Question: I have an user_info table as below

As you see the supervisor column refers the same table.
I am using the Netbean for my development. My POJO created the following class
'''
package database.hibernate_pojo;
// Generated May 31, 2013 12:50:13 AM by Hibernate Tools 3.2.1.GA
import java.util.HashSet;
import java.util.Set;
import javax.persistence.CascadeType;
import javax.persistence.Column;
import javax.persistence.Entity;
import javax.persistence.FetchType;
import javax.persistence.GeneratedValue;
import static javax.persistence.GenerationType.IDENTITY;
import javax.persistence.Id;
import javax.persistence.JoinColumn;
import javax.persistence.ManyToOne;
import javax.persistence.OneToMany;
import javax.persistence.Table;
import javax.persistence.UniqueConstraint;
/**
* UserInfo generated by hbm2java
*/
@Entity
@Table(name="user_info"
,catalog="bit_final_year_project"
, uniqueConstraints = @UniqueConstraint(columnNames="user_name")
)
public class UserInfo implements java.io.Serializable {
private Integer userId;
private UserInfo userInfo;
private String userName;
private String firstName;
private String secondName;
private char department;
private String password;
private char privilege;
private int invalidLogin;
private char status;
private String signaturePath;
private Set<Shipping> shippings = new HashSet<Shipping>(0);
private Set<Audit> audits = new HashSet<Audit>(0);
private Set<UserInfo> userInfos = new HashSet<UserInfo>(0);
public UserInfo() {
}
public UserInfo(String userName, String firstName, String secondName, char department, String password, char privilege, int invalidLogin, char status) {
this.userName = userName;
this.firstName = firstName;
this.secondName = secondName;
this.department = department;
this.password = password;
this.privilege = privilege;
this.invalidLogin = invalidLogin;
this.status = status;
}
public UserInfo(UserInfo userInfo, String userName, String firstName, String secondName, char department, String password, char privilege, int invalidLogin, char status, String signaturePath, Set<Shipping> shippings, Set<Audit> audits, Set<UserInfo> userInfos) {
this.userInfo = userInfo;
this.userName = userName;
this.firstName = firstName;
this.secondName = secondName;
this.department = department;
this.password = password;
this.privilege = privilege;
this.invalidLogin = invalidLogin;
this.status = status;
this.signaturePath = signaturePath;
this.shippings = shippings;
this.audits = audits;
this.userInfos = userInfos;
}
@Id @GeneratedValue(strategy=IDENTITY)
@Column(name="user_id", unique=true, nullable=false)
public Integer getUserId() {
return this.userId;
}
public void setUserId(Integer userId) {
this.userId = userId;
}
@ManyToOne(fetch=FetchType.LAZY)
@JoinColumn(name="supervisor")
public UserInfo getUserInfo() {
return this.userInfo;
}
public void setUserInfo(UserInfo userInfo) {
this.userInfo = userInfo;
}
@Column(name="user_name", unique=true, nullable=false, length=12)
public String getUserName() {
return this.userName;
}
public void setUserName(String userName) {
this.userName = userName;
}
@Column(name="first_name", nullable=false, length=15)
public String getFirstName() {
return this.firstName;
}
public void setFirstName(String firstName) {
this.firstName = firstName;
}
@Column(name="second_name", nullable=false, length=15)
public String getSecondName() {
return this.secondName;
}
public void setSecondName(String secondName) {
this.secondName = secondName;
}
@Column(name="department", nullable=false, length=1)
public char getDepartment() {
return this.department;
}
public void setDepartment(char department) {
this.department = department;
}
@Column(name="password", nullable=false, length=45)
public String getPassword() {
return this.password;
}
public void setPassword(String password) {
this.password = password;
}
@Column(name="privilege", nullable=false, length=1)
public char getPrivilege() {
return this.privilege;
}
public void setPrivilege(char privilege) {
this.privilege = privilege;
}
@Column(name="invalid_login", nullable=false)
public int getInvalidLogin() {
return this.invalidLogin;
}
public void setInvalidLogin(int invalidLogin) {
this.invalidLogin = invalidLogin;
}
@Column(name="status", nullable=false, length=1)
public char getStatus() {
return this.status;
}
public void setStatus(char status) {
this.status = status;
}
@Column(name="signature_path", length=45)
public String getSignaturePath() {
return this.signaturePath;
}
public void setSignaturePath(String signaturePath) {
this.signaturePath = signaturePath;
}
@OneToMany(cascade=CascadeType.ALL, fetch=FetchType.LAZY, mappedBy="userInfo")
public Set<Shipping> getShippings() {
return this.shippings;
}
public void setShippings(Set<Shipping> shippings) {
this.shippings = shippings;
}
@OneToMany(cascade=CascadeType.ALL, fetch=FetchType.LAZY, mappedBy="userInfo")
public Set<Audit> getAudits() {
return this.audits;
}
public void setAudits(Set<Audit> audits) {
this.audits = audits;
}
@OneToMany(cascade=CascadeType.ALL, fetch=FetchType.LAZY, mappedBy="userInfo")
public Set<UserInfo> getUserInfos() {
return this.userInfos;
}
public void setUserInfos(Set<UserInfo> userInfos) {
this.userInfos = userInfos;
}
}
'''
I want to show the name of the supervisor in my application. I have written the SQL command it worked perfectly in the Workbench.
'''
select e.user_name from user_info e, user_info s where e.user_id=s.supervisor
'''
But the issue was when I tried to write it in HQL there is no respective methods were created by the Netbean in UserInfo class.
Can anyone help me out of this issue to find a solution?
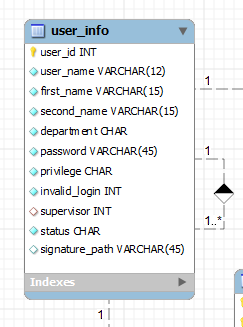
Answer: I've found the solution for my issue by my own. It's simply object within another object. Thus I need to query the first object, then the second object can be accessed
'''
public Iterator getCustomSupervisor(){
String hqlQuery = "FROM UserInfo";
Query query = session.createQuery(hqlQuery);
while(query.list().iterator().hasNext()){
//the first object
UserInfo ui = (UserInfo) query.list().iterator().next();
//access the second object
System.out.println(ui.getUserInfo().getUserName());
}
}
'''